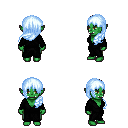
a pixel art fantasy rpg character, female body template, orc, green skin, gray robe, teal pants, white cyan left-swept hairstyle, four views (front, back, left, right), 2x2 character sprite sheet, small pixel art, hard edges, no anti-aliasing